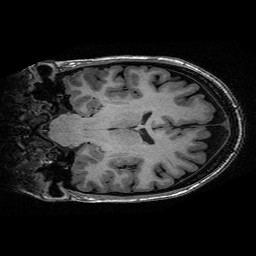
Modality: T1w
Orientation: coronal
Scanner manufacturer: ge
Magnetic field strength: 3 T
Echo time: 0.00318 s